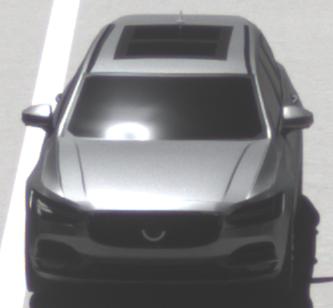
Make: Volvo
Model: V90
Detailed model: -
Model produced from: 2016
Model produced until: 2020
Doors: 5
Color: gray
Road condition: dry road
Daytime: midday
Contrast: high contrast